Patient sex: M
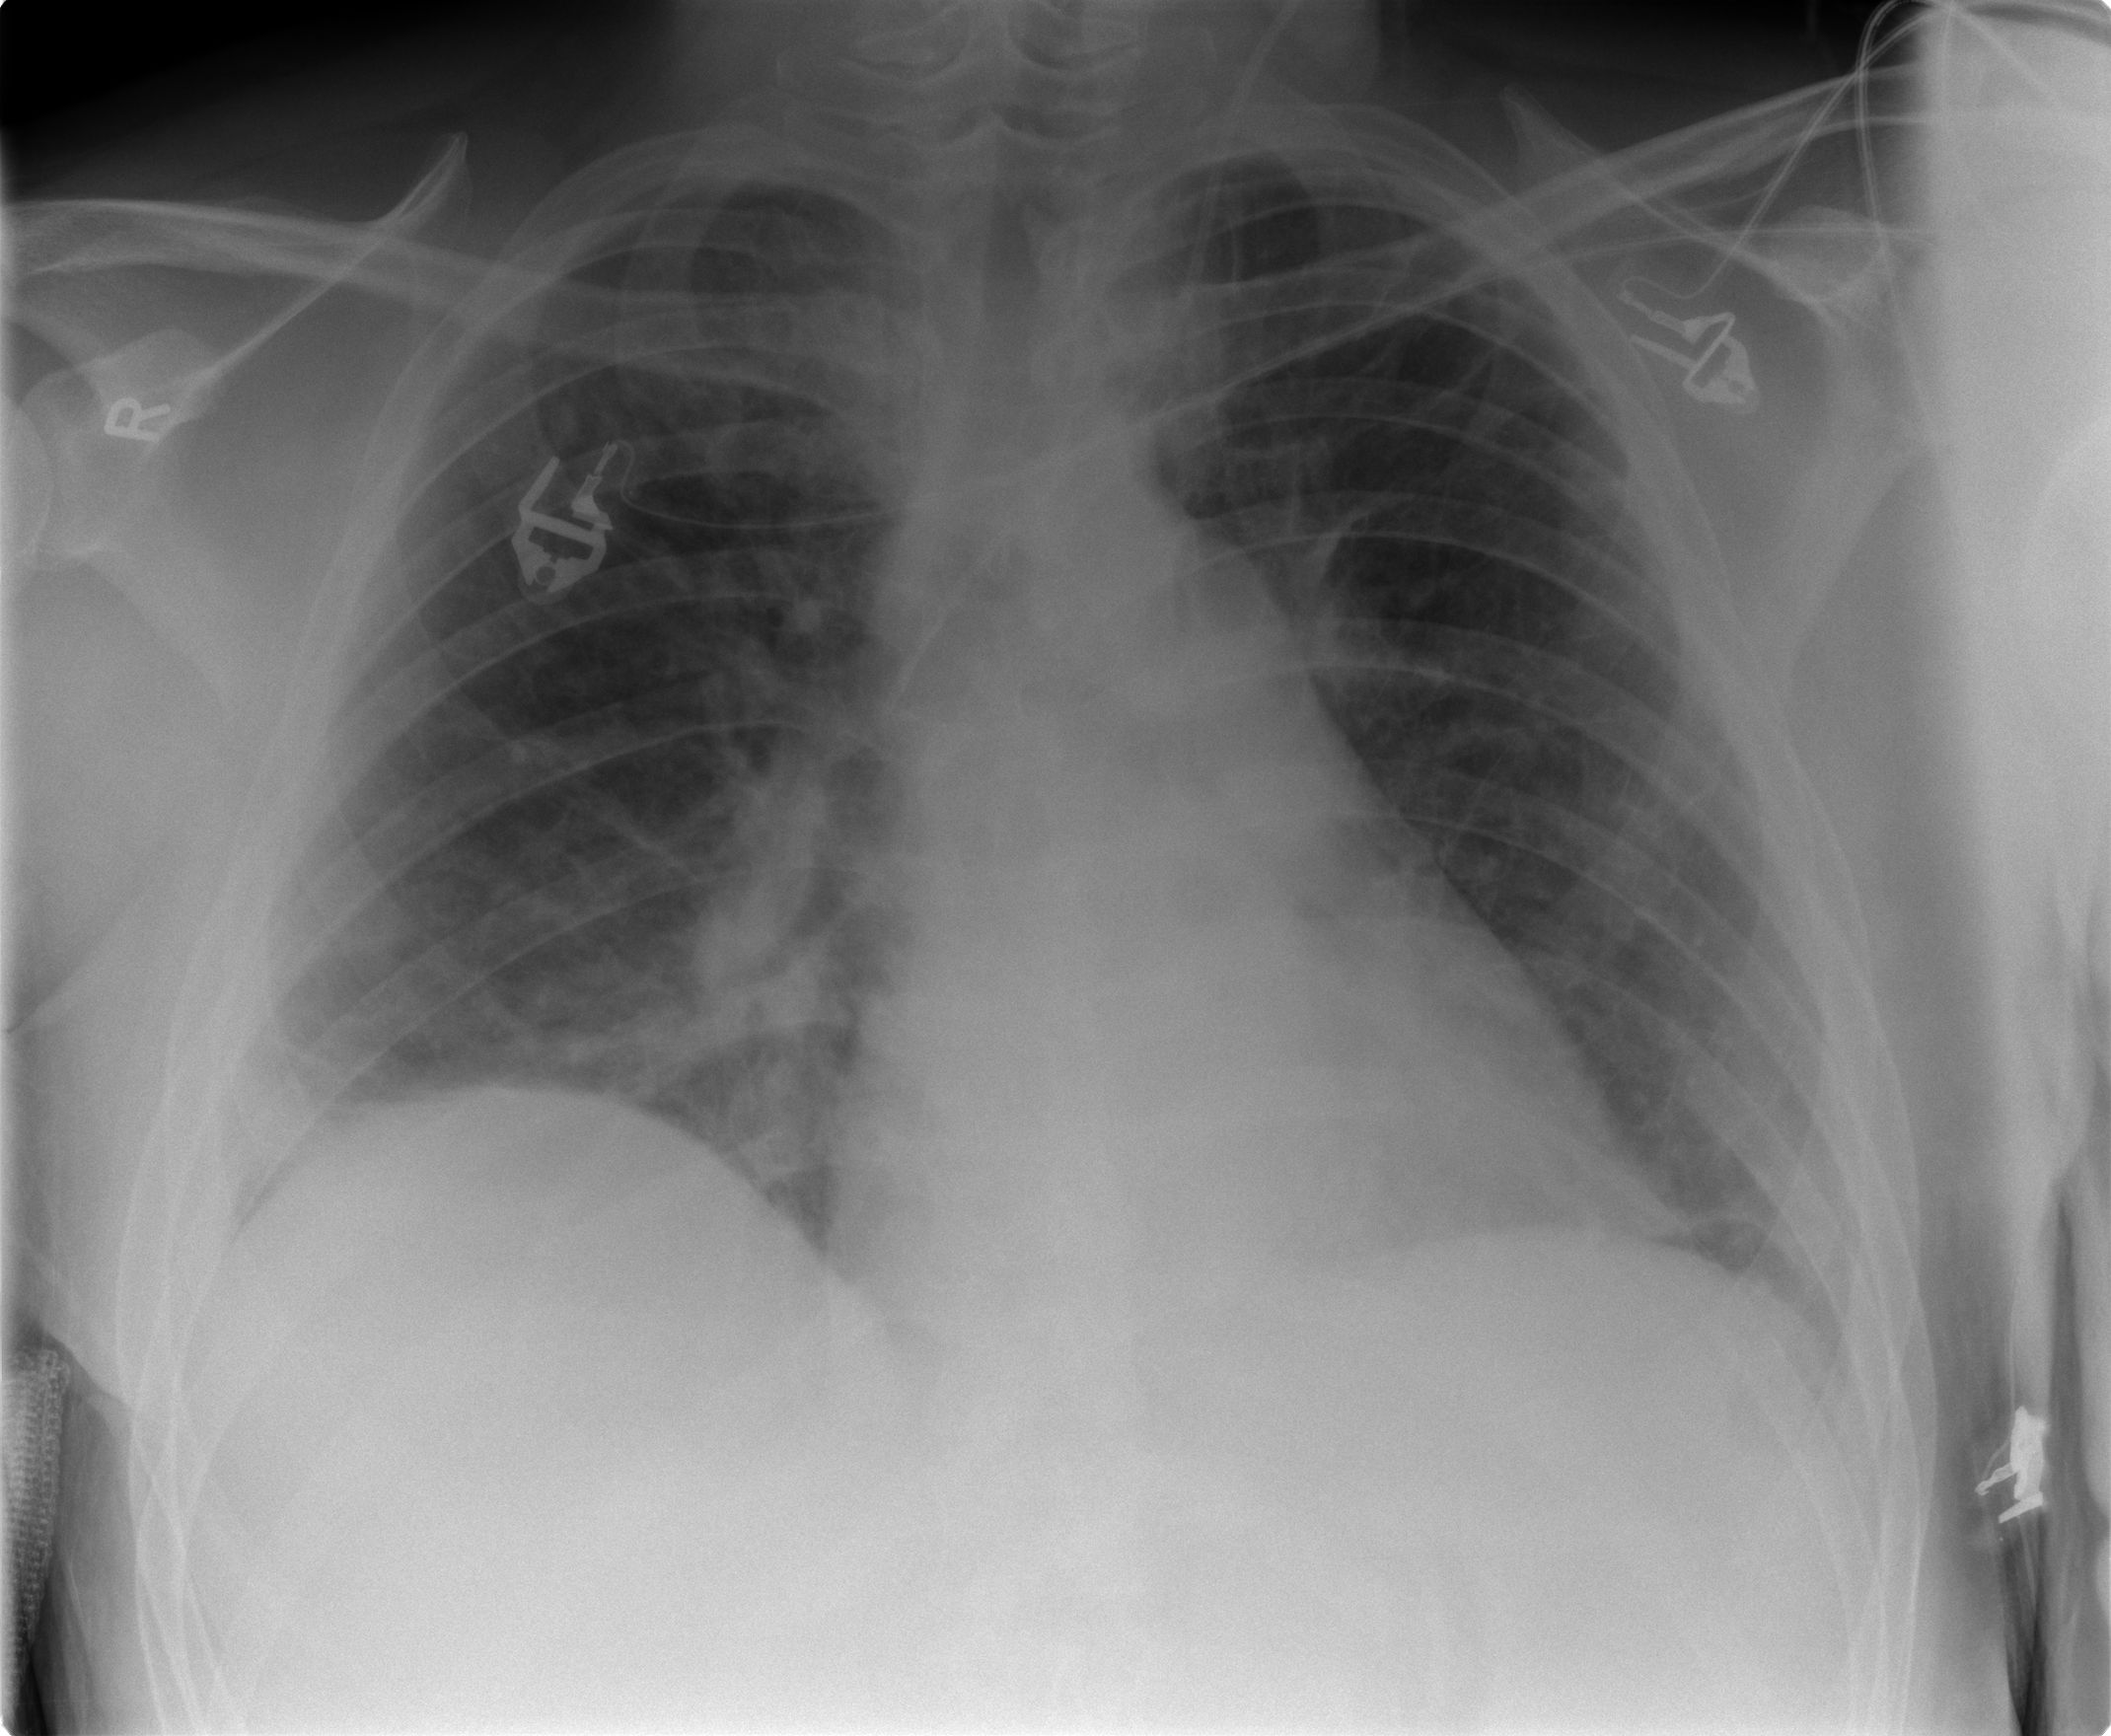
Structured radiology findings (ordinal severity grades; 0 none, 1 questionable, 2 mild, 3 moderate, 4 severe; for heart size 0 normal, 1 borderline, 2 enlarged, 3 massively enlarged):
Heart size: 1
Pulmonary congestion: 2
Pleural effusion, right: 0
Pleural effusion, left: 0
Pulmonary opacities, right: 2
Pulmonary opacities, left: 0
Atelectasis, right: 1
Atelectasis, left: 2